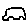
Label: car